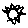
Label: sun